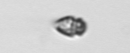
Label: Heterocapsa_rotundata